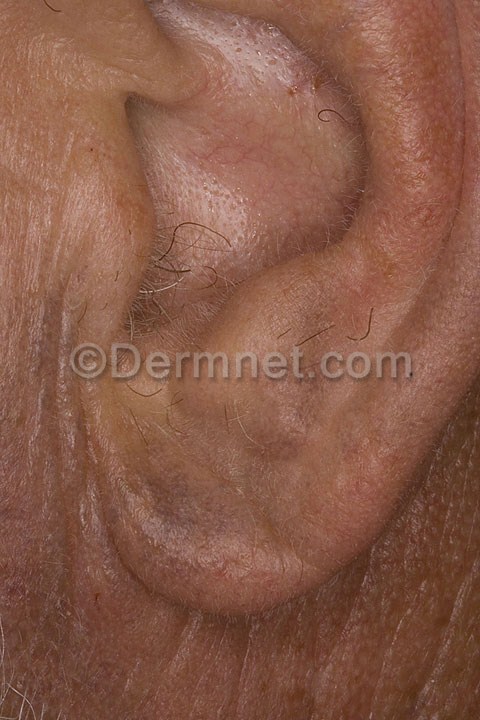
Disease: Acne and Rosacea Photos